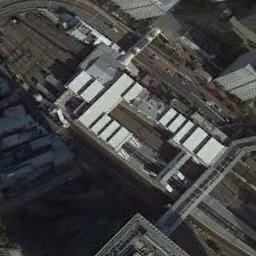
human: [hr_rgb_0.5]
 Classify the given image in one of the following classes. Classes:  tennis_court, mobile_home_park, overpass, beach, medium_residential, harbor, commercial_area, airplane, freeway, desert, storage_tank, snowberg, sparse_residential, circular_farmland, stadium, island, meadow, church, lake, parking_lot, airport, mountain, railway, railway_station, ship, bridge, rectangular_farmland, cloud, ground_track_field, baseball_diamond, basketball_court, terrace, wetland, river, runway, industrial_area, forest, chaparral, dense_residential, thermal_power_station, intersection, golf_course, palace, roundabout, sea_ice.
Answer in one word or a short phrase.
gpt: railway_station